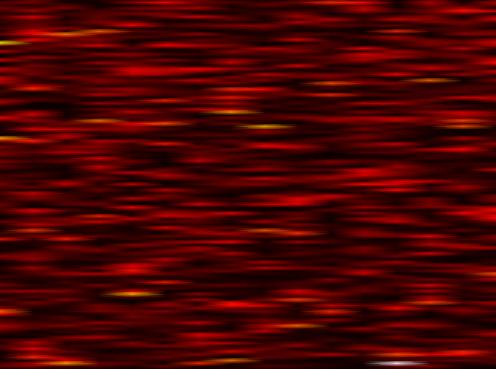
Label: OFDM